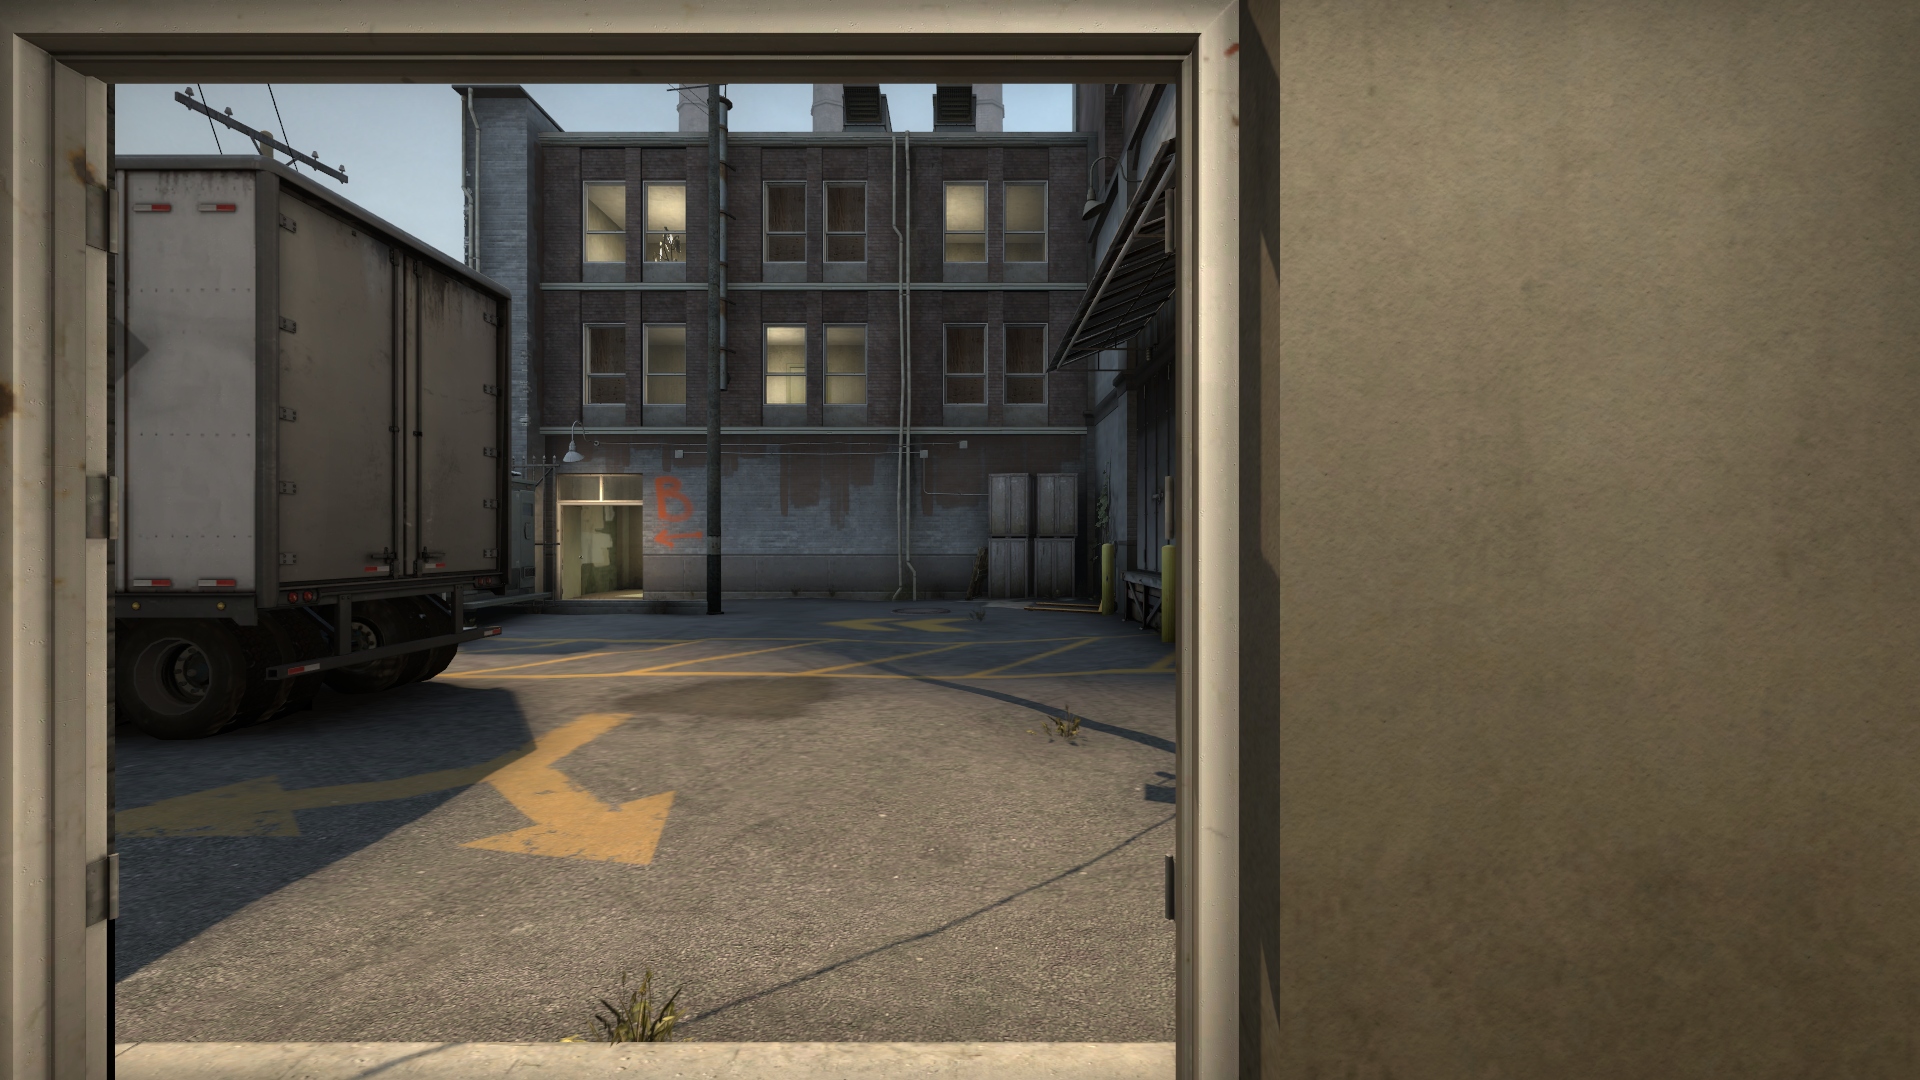
Map: de_train